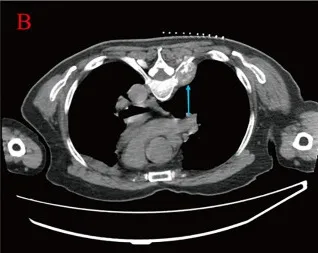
Bone destruction of the thoracic vertebrae and soft tissue mass formation at the root of the ribs are seen (blue arrow) (A, B).
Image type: radiology (ct)